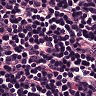
Metastatic tissue present: no